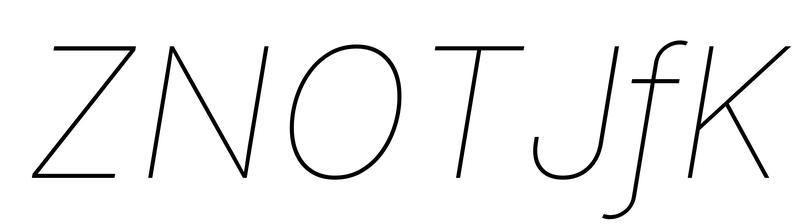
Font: Inter-Italic_Thin_Italic